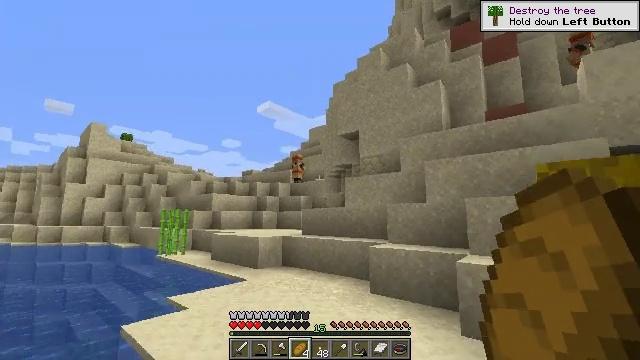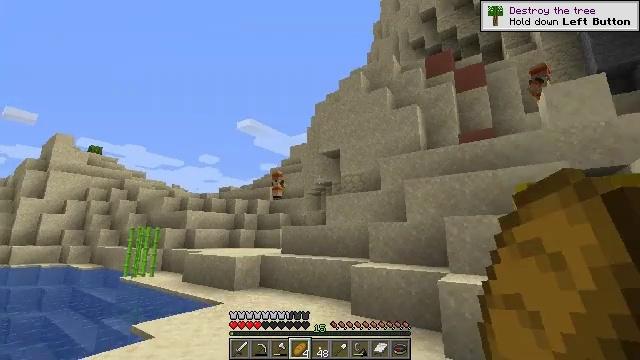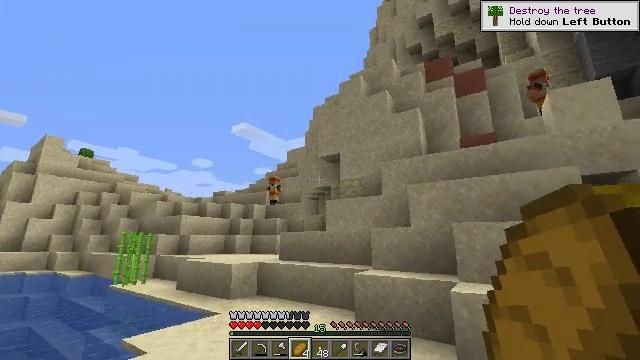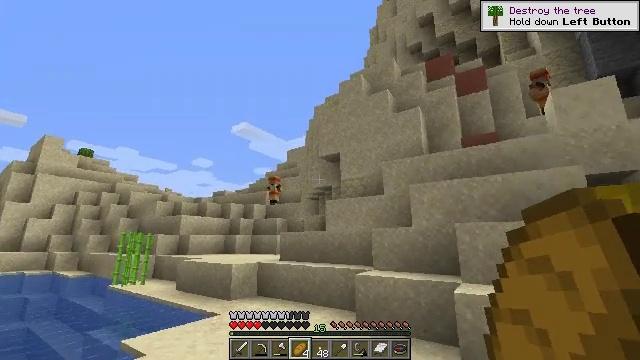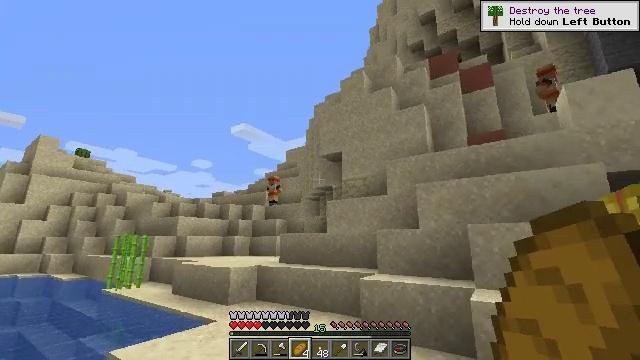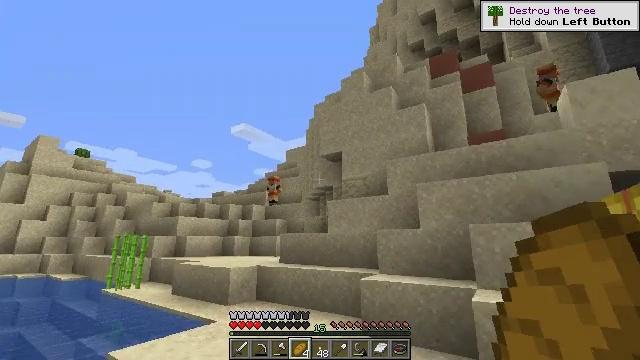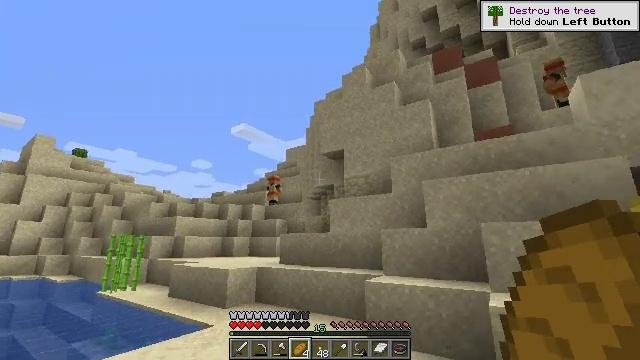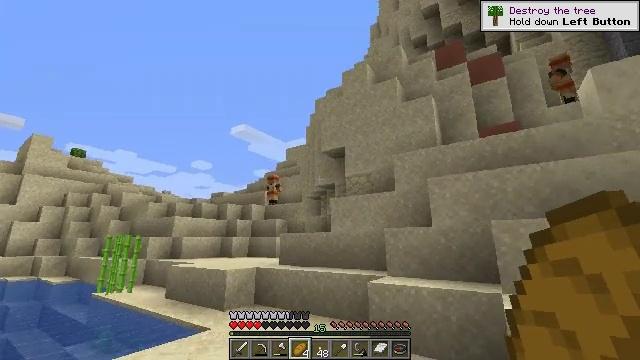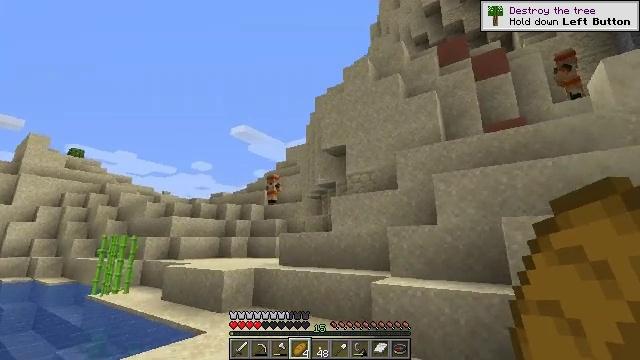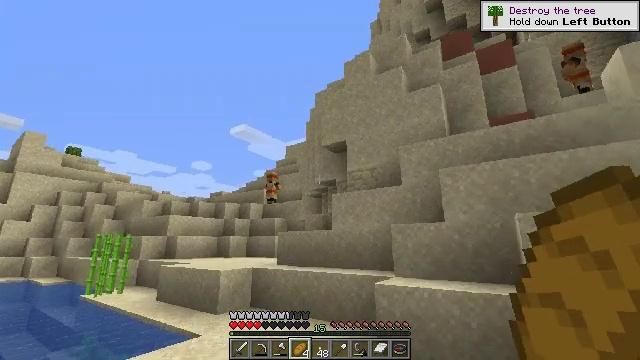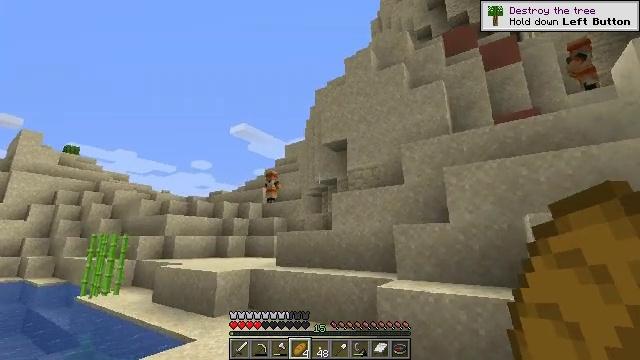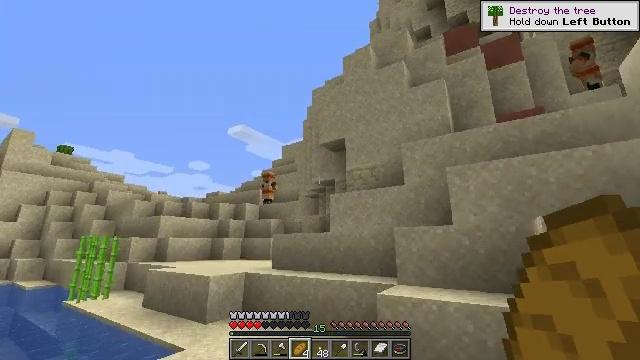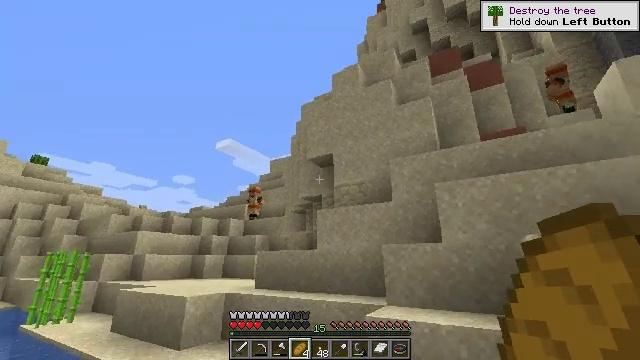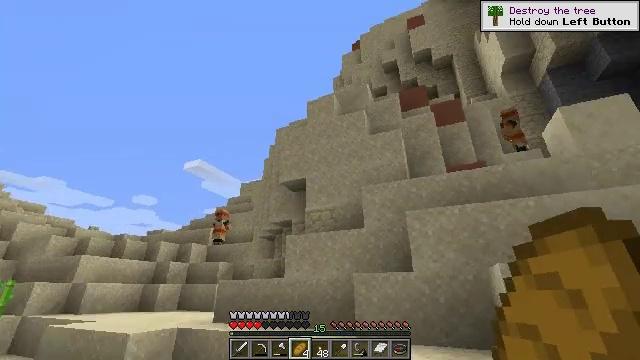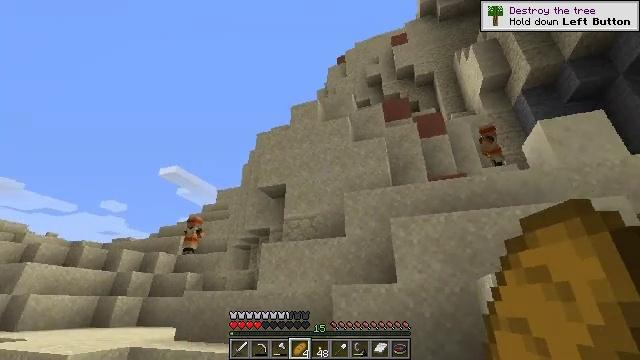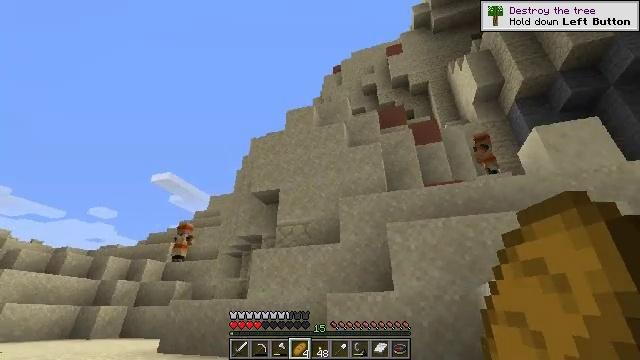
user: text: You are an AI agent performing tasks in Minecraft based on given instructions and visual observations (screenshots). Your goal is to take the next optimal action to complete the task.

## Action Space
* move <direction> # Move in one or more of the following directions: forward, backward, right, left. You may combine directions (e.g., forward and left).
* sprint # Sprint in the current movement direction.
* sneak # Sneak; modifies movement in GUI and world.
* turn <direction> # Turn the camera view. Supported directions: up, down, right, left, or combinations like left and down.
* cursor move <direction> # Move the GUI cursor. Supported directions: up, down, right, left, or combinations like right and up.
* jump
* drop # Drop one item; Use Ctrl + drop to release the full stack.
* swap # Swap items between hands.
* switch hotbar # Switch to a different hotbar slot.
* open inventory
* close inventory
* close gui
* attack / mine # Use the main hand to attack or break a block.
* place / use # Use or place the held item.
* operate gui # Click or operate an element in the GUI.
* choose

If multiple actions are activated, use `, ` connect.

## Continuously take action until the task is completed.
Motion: motion action
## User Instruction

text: Collect sugar cane near water sources.
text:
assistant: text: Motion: move forward, turn right and up
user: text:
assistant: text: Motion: move forward, turn right and up
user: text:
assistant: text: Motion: move forward
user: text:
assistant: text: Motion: move forward
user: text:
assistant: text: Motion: move forward
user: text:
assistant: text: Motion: move forward
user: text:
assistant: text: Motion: move forward
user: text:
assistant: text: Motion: move forward
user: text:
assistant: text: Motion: move forward
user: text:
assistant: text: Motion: move forward
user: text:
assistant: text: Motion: move forward
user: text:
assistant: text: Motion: move forward, turn right and up
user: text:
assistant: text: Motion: move forward, turn right and up
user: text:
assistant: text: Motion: move forward, turn right and up
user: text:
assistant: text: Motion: move forward, turn right and up
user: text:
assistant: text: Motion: move forward, turn up
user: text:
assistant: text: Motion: move forward
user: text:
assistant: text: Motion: move forward
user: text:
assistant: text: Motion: move forward
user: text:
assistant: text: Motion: move forward
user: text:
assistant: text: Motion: move forward
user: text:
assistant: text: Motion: move forward, turn left and down
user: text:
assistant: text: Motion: move forward, turn left and down
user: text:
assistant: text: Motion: move forward, turn left and down
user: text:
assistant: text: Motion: move forward, turn left and down
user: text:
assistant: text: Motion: move forward
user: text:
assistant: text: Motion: move forward
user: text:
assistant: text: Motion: move forward
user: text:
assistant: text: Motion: move forward
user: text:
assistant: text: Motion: move forward